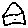
Label: house